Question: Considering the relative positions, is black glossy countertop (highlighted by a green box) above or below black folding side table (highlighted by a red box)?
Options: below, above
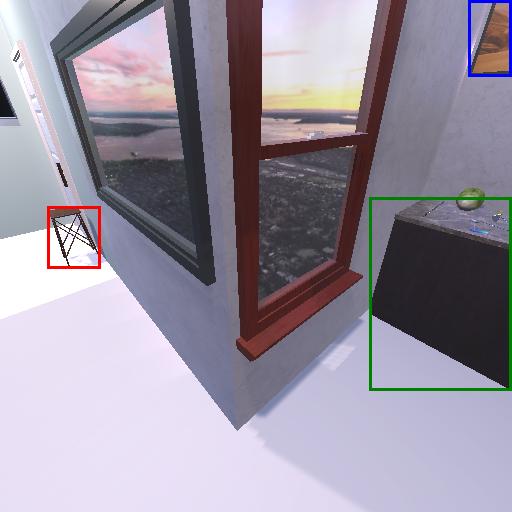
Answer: below